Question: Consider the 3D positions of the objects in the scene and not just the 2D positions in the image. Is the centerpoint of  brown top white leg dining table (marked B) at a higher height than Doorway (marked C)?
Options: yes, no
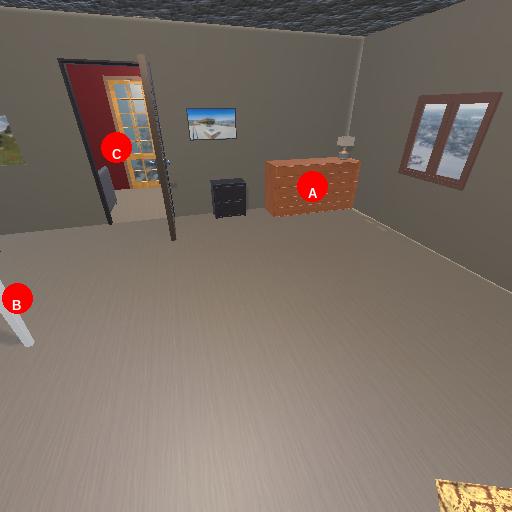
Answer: yes